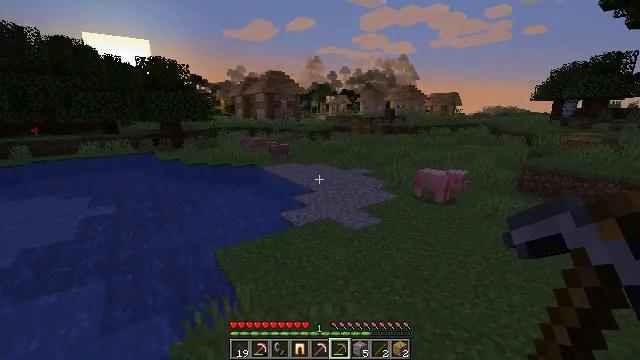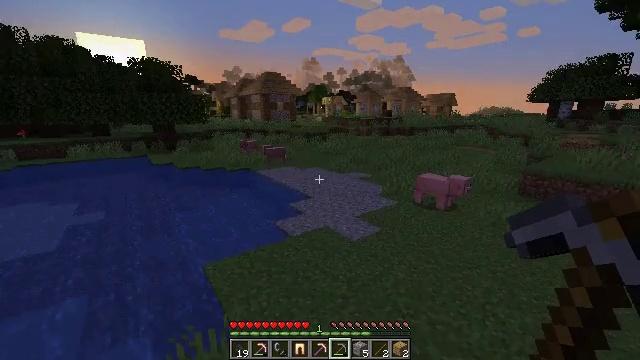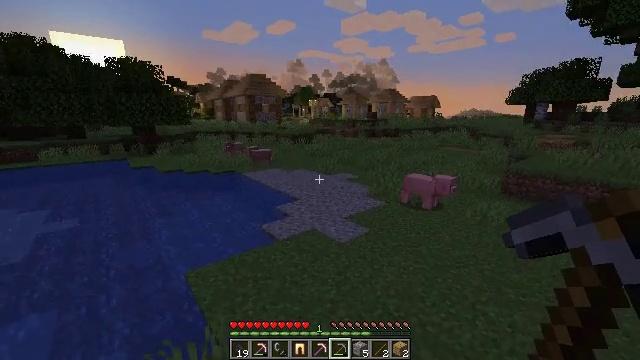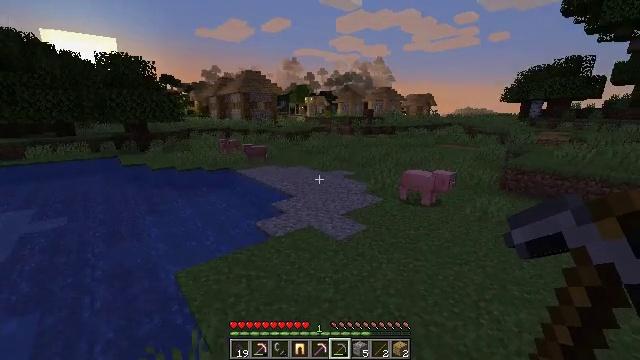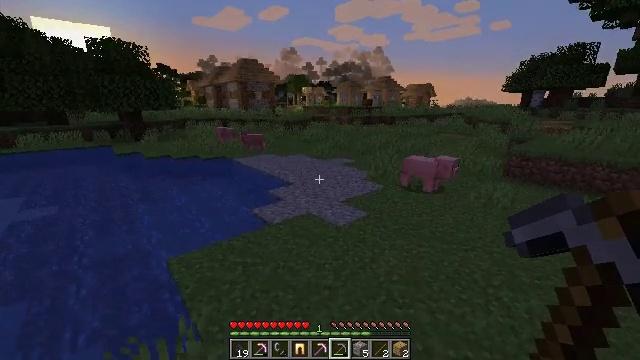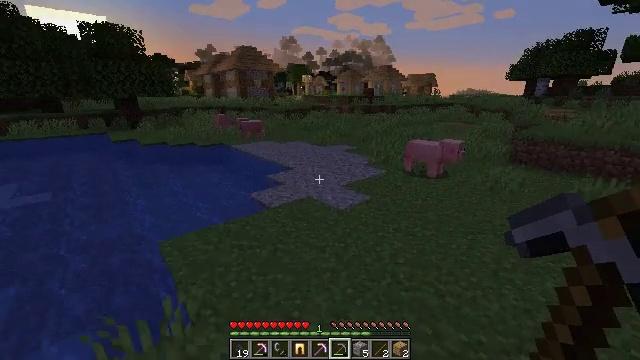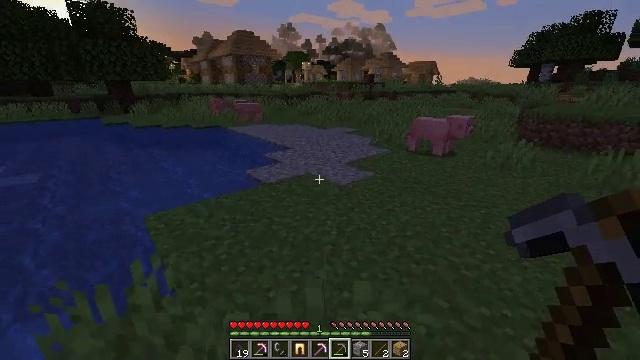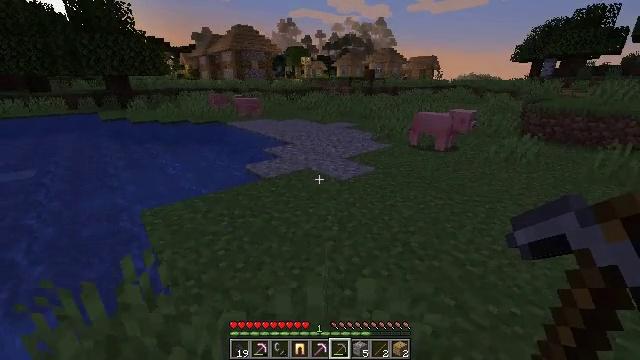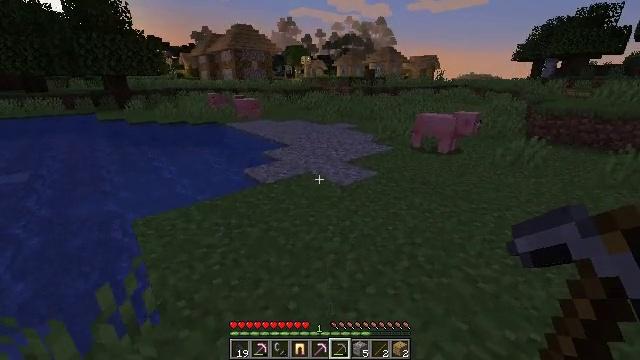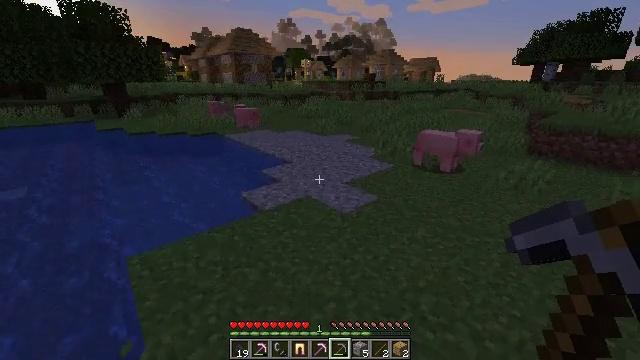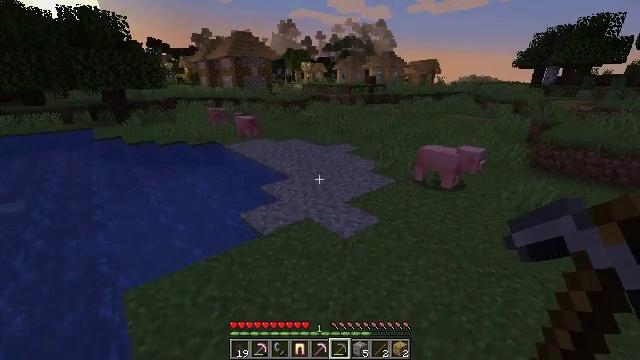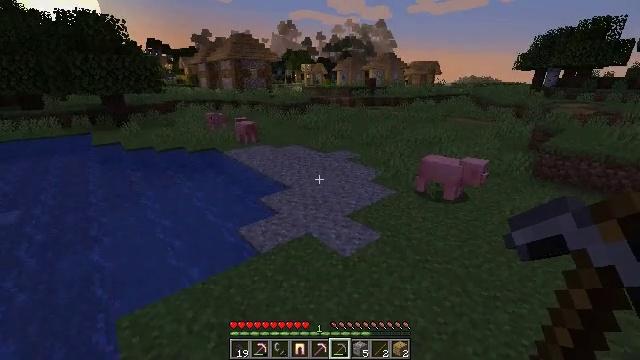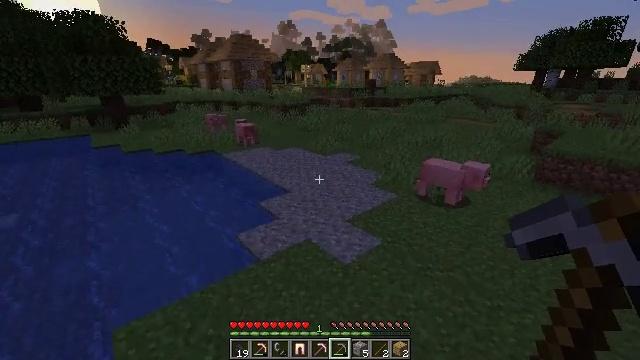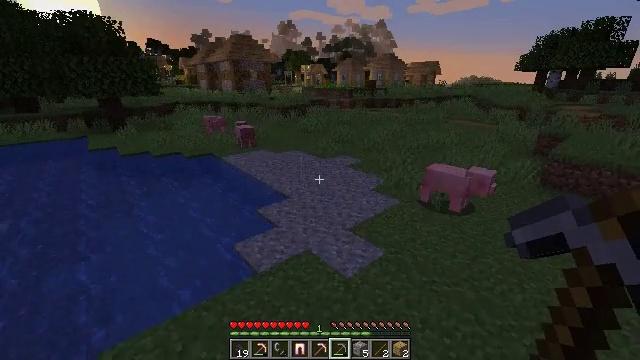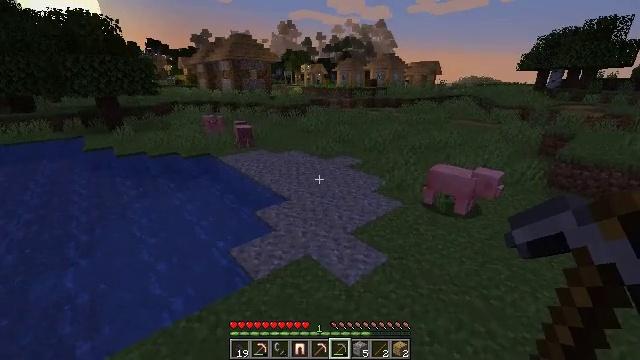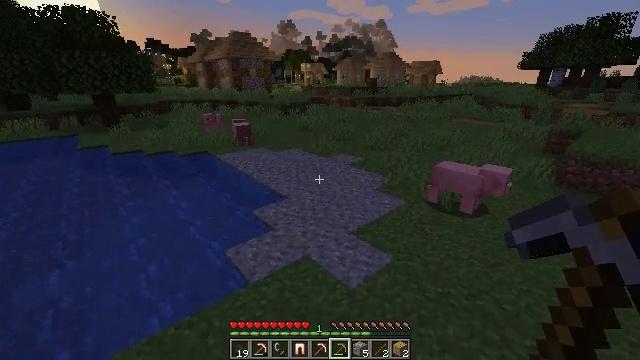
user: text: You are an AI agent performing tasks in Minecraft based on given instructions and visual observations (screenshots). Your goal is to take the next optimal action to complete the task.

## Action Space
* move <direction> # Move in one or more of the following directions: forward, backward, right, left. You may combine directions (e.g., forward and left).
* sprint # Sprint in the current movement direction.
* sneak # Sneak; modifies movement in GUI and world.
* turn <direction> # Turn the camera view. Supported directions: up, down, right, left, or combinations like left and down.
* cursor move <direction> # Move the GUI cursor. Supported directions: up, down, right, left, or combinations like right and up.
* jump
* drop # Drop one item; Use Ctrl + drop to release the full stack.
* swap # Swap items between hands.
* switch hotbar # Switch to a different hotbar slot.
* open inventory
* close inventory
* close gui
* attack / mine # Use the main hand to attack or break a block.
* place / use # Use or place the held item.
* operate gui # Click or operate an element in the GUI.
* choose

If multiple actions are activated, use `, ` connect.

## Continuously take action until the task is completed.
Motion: motion action
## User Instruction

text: Break the tree to get oak logs.
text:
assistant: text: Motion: move forward, jump
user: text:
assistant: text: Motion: move forward, turn right, jump
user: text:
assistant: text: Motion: move forward, jump
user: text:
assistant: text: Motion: move forward, turn down, jump
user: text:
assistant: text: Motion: move forward, turn down, jump
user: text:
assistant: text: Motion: move forward, turn down, jump
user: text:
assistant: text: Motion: move forward, jump
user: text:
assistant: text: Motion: move forward, jump
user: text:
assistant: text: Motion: move forward, jump
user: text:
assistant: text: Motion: move forward, jump
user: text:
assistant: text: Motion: move forward, jump
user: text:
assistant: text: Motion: move forward, jump
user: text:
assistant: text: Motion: move forward, jump
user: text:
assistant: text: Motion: move forward
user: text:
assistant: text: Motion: move forward
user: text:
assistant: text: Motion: move forward
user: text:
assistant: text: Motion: move forward
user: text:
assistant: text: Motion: move forward
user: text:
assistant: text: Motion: move forward
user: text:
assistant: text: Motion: move forward
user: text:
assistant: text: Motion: move forward
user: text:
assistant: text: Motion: move forward
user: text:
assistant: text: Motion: move forward
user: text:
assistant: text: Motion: move forward
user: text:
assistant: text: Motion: move forward
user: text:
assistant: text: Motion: move forward
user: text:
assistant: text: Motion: move forward
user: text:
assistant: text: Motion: move forward
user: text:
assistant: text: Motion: move forward
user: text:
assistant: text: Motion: move forward